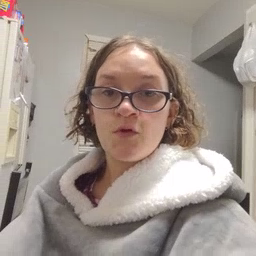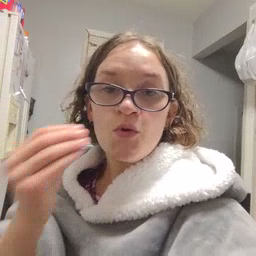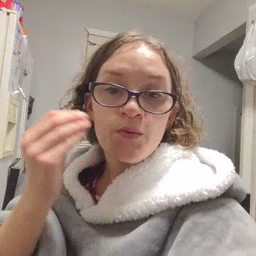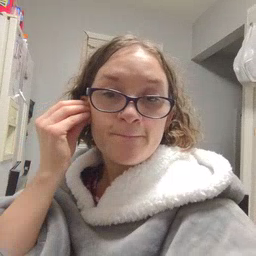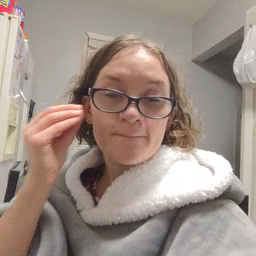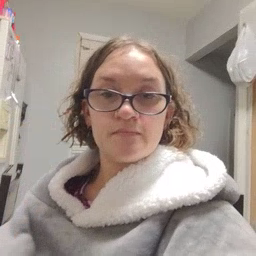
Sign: home